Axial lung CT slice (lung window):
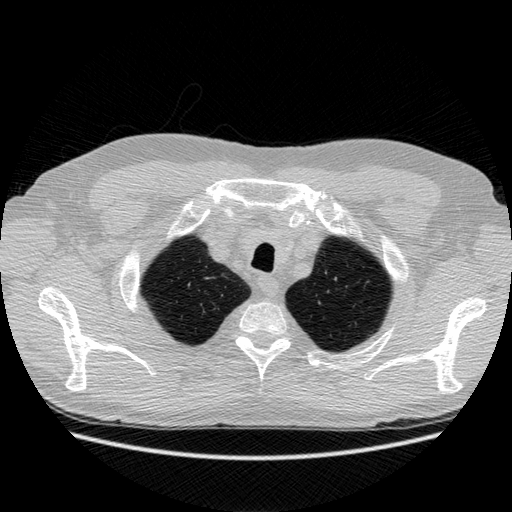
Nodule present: no